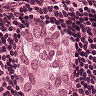
Metastatic tissue present: yes